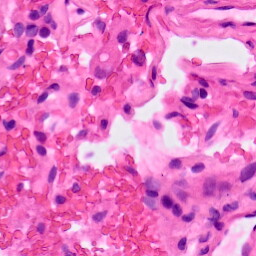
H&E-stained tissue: Lung